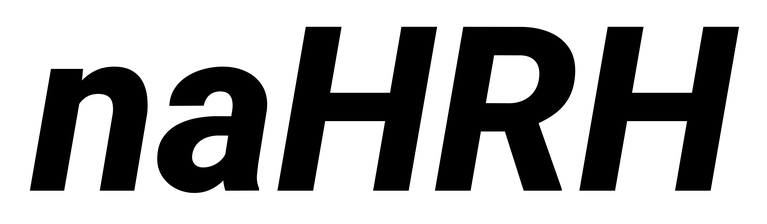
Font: Roboto-Italic_ExtraBold_Italic